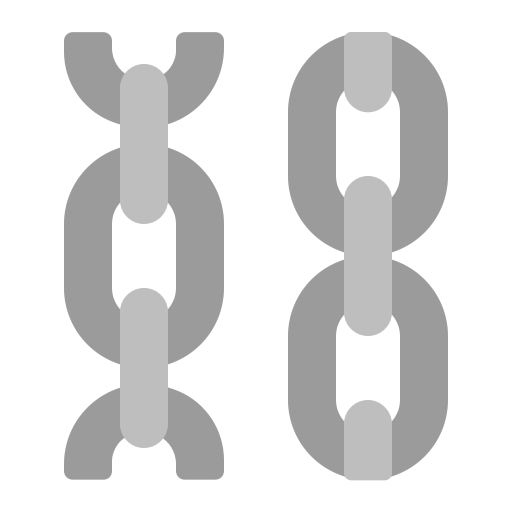
chains flat